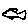
Label: fish